Question: I have made a greadient QWidget in PyQt4 but instead of sharp edges I want to have round edges, is it possible to do in pyqt ?
'''
from PyQt4 import QtGui, QtCore
import sys
class ControlBar(QtGui.QWidget):
""" docstring for ControlBar"""
def __init__(self, parent=None):
super(ControlBar, self).__init__(parent)
self.resize(440, 100)
self.setWindowFlags(QtCore.Qt.FramelessWindowHint)
self.setWindowTitle("QLinearGradient Vertical Gradient ")
self.setAttribute(QtCore.Qt.WA_TranslucentBackground)
self.buildUi()
def mousePressEvent(self, event):
self.offset = event.pos()
def mouseMoveEvent(self, event):
try:
x=event.globalX()
y=event.globalY()
x_w = self.offset.x()
y_w = self.offset.y()
self.move(x-x_w, y-y_w)
except: pass
def paintEvent(self, ev):
painter = QtGui.QPainter(self)
gradient = QtGui.QLinearGradient(QtCore.QRectF(self.rect()).topLeft(),QtCore.QRectF(self.rect()).bottomLeft())
gradient.setColorAt(0.0, QtCore.Qt.black)
gradient.setColorAt(0.4, QtCore.Qt.gray)
gradient.setColorAt(0.7, QtCore.Qt.black)
painter.setBrush(gradient)
painter.drawRoundedRect(0, 0, 440, 100, 20.0, 20.0)
def buildUi(self):
self.hoelayout = QtGui.QHBoxLayout()
self.openBtn = RoundEdgeButton("Hello")
self.backBtn = RoundEdgeButton()
self.pausBtn = RoundEdgeButton()
self.nextBtn = RoundEdgeButton()
self.hoelayout.addStretch(1)
self.hoelayout.addWidget(self.openBtn)
self.hoelayout.addStretch(1)
self.hoelayout.addWidget(self.backBtn)
self.hoelayout.addStretch(1)
self.hoelayout.addWidget(self.pausBtn)
self.hoelayout.addStretch(1)
self.hoelayout.addWidget(self.nextBtn)
self.hoelayout.addStretch(1)
self.setLayout(self.hoelayout)
class RoundEdgeButton(QtGui.QPushButton):
""" docstring for RoundEdgeButton"""
def __init__(self,text=None, parent=None):
super(RoundEdgeButton, self).__init__(parent)
if text:
self.setText(text)
def paintEvent(self, ev):
btnPaint = QtGui.QPainter(self)
btnGradient = QtGui.QLinearGradient(QtCore.QRectF(self.rect()).topLeft(), QtCore.QRectF(self.rect()).bottomLeft())
btnGradient.setColorAt(0.8, QtCore.Qt.black)
btnGradient.setColorAt(0.1, QtCore.Qt.gray)
btnGradient.setColorAt(0.8, QtCore.Qt.black)
btnPaint.setBrush(btnGradient)
btnPaint.drawRoundedRect(self.rect(), 100.0, 100.0)
if __name__ == '__main__':
app = QtGui.QApplication(sys.argv)
win = ControlBar()
win.show()
win.raise_()
sys.exit(app.exec_())
'''
Here is how it looks like now

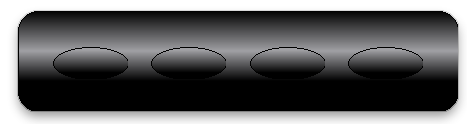
Answer: You can paint the area of the widget by yourself using 'QPainter.drawRoundedRect':
'''
from PyQt4.QtGui import *
from PyQt4.QtCore import *
import sys
class MyRoundWidget(QWidget):
def __init__(self, master=None):
super(MyRoundWidget,self).__init__(master)
self.setWindowFlags(Qt.FramelessWindowHint)
self.setWindowTitle("QLinearGradient Vertical Gradient ")
self.setAttribute(Qt.WA_TranslucentBackground)
def paintEvent(self, ev):
painter = QPainter(self)
painter.begin(self)
gradient = QLinearGradient(QRectF(self.rect()).topLeft(),QRectF(self.rect()).bottomLeft())
gradient.setColorAt(0.0, Qt.black)
gradient.setColorAt(0.4, Qt.gray)
gradient.setColorAt(0.7, Qt.black)
painter.setBrush(gradient)
painter.drawRoundedRect(self.rect(), 10.0, 10.0)
painter.end()
def main():
app = QApplication(sys.argv)
widget = MyRoundWidget()
widget.show()
widget.raise_()
sys.exit(app.exec_())
if __name__ == '__main__':
main()
'''
And for making the buttons semi-transparent do this:
'''
self.setStyleSheet("""
QPushButton{
opacity: 50;
background-color: rgba(204,204,204,10);
}
""")
'''
Change '10' for the value you like between '0' and '255'.
If you just want round buttons (not round rectangle buttons) replace 'btnPaint.drawRoundedRect(self.rect(), 100.0, 100.0)' for 'btnPaint.drawEllipse(10,10,self.width()-10, self.height()-10)'